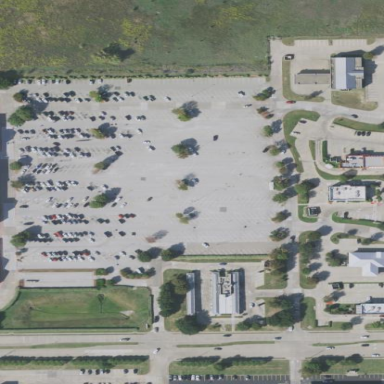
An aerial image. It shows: Parking area.